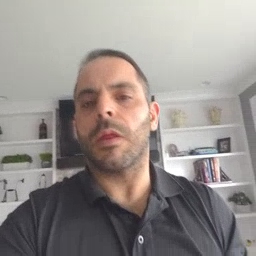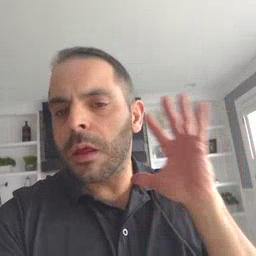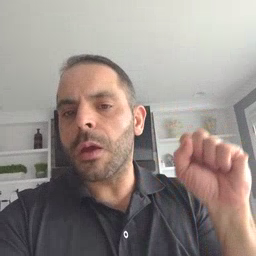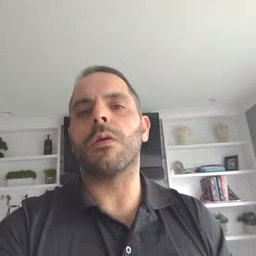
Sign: loud